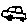
Label: car